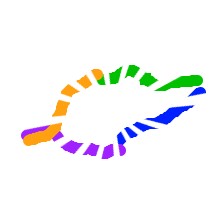
Shape: parallelogram